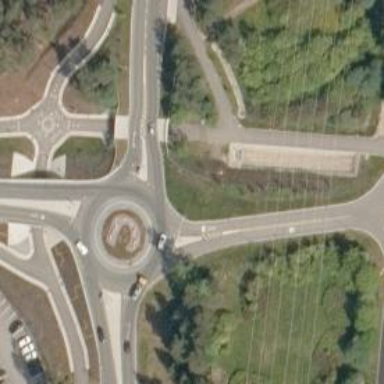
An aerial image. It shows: Secondary road with asphalt surface leading to roundabout. There is separate sidewalk for pedestrians.